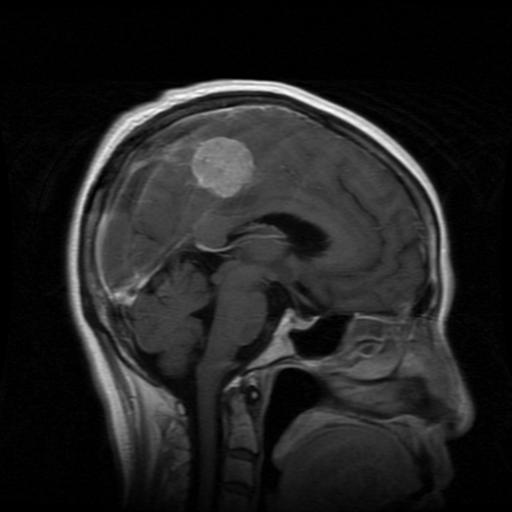
Label: meningioma